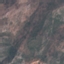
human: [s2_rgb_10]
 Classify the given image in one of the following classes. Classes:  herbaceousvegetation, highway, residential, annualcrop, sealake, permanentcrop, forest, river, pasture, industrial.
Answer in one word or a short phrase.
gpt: HerbaceousVegetation